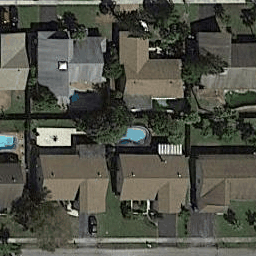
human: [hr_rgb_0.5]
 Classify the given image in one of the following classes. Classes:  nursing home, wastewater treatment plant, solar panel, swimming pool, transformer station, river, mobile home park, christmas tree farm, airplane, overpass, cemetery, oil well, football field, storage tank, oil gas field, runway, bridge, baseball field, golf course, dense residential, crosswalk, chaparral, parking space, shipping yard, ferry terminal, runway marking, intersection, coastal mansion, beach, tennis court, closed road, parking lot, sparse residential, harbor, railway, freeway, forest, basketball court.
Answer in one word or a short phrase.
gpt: dense residential